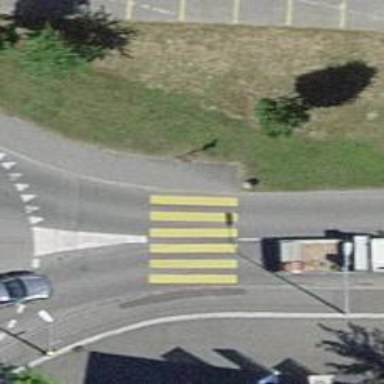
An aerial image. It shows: Footway crossing with zebra markings and island in the middle.